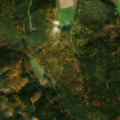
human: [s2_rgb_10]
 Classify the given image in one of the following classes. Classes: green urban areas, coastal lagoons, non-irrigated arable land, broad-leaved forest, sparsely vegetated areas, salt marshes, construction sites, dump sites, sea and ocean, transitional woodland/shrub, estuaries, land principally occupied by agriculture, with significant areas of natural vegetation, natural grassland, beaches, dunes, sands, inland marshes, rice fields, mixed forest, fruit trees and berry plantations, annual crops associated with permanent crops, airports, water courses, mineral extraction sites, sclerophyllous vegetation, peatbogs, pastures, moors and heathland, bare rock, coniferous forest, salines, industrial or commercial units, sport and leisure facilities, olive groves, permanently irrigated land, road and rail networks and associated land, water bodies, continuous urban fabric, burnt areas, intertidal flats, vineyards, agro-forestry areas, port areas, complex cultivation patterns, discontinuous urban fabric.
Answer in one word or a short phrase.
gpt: complex cultivation patterns, coniferous forest, mixed forest